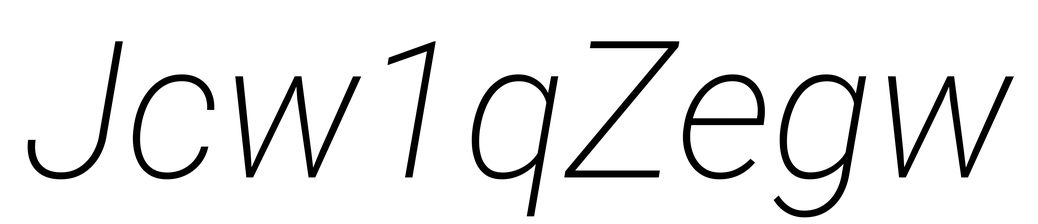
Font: Roboto-Italic_ExtraLight_Italic